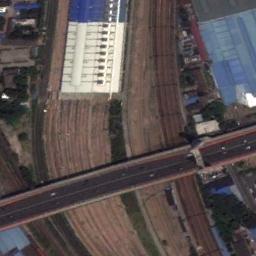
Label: railway_station